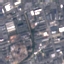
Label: Industrial